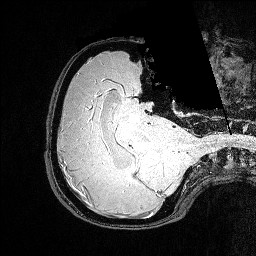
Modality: FLASH
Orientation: axial
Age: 23
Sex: female